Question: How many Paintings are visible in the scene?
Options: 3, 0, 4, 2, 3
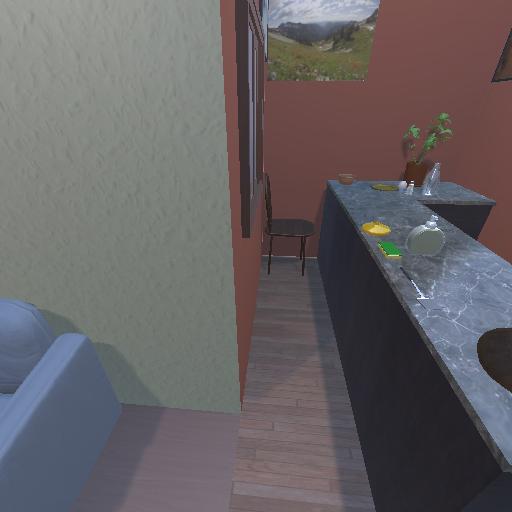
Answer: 3